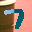
Label: 7